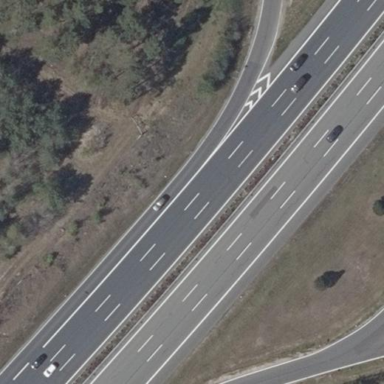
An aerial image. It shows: It's motorway area.